Question: I have a bit of an unusual problem. I use Pillow with Python 3 and I need to stop a part of it from being transparent and layering.
1.
As you can see in image 1, the hair slightly clips the hat at the left and right of it.
1.
Image 2 is one I edited myself, and is correct. There is no clipping on the left or the right.
All 3 of the sprites (the head, the hat, and the hair) are transparent, and are the same size.

The trouble is I could just make it cut off at a certain point, but not all my hat sprites start and end in the same place. Some may do an arc shape for example, and it would end up with no hair in the arc.
This is the code I'm using:
'''
from PIL import Image, ImageTk, ImageChops
background = Image.open("headbase.png")
foreground = Image.open("hair2.png")
Image.alpha_composite(background, foreground).save("test3.png")
background2 = Image.open("test3.png")
foreground2 = Image.open("testhat2.png")
Image.alpha_composite(background2, foreground2).save("testo.png")
'''
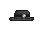
Answer: This is a very simple problem.
All I need to do here is make a transparency mask (make areas coloured that I don't want to have hair) for the areas I don't want to be covered with hair.
Then, I need to do this:
'''
Image.composite(hat, faceandhair, mask).save("RESULT.png")
'''
Then I can do any tinting code I want.